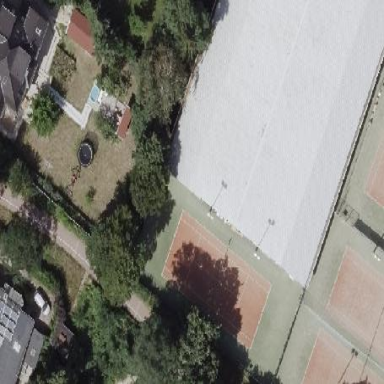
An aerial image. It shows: Tartan tennis court on pitch designated for leisure land.